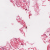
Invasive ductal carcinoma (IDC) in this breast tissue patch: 0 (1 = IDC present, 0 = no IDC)